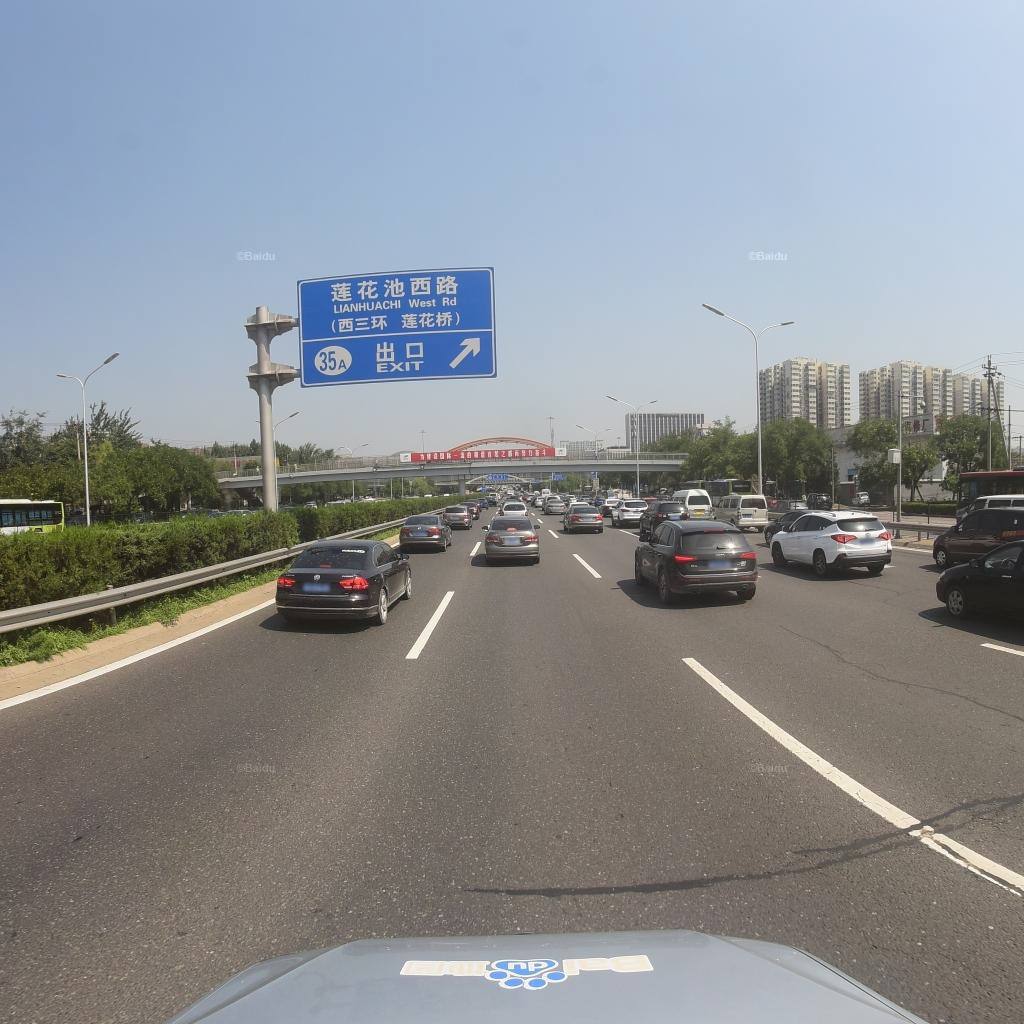
Region: Fengtai
Road damage annotations: longitudinal patch, transverse patch, longitudinal patch, longitudinal patch